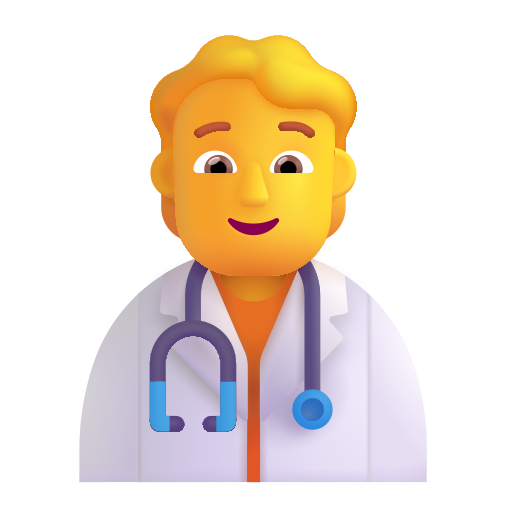
health worker color default